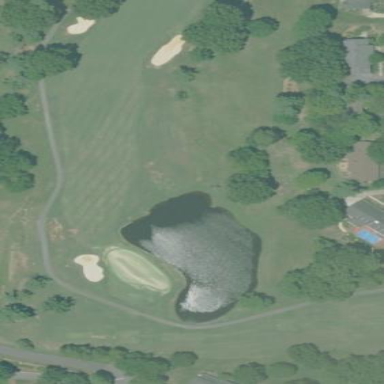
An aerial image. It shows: Water hazard on golf course. The hazard is natural water feature.